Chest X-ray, PA view. Patient: 63 years old, sex M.
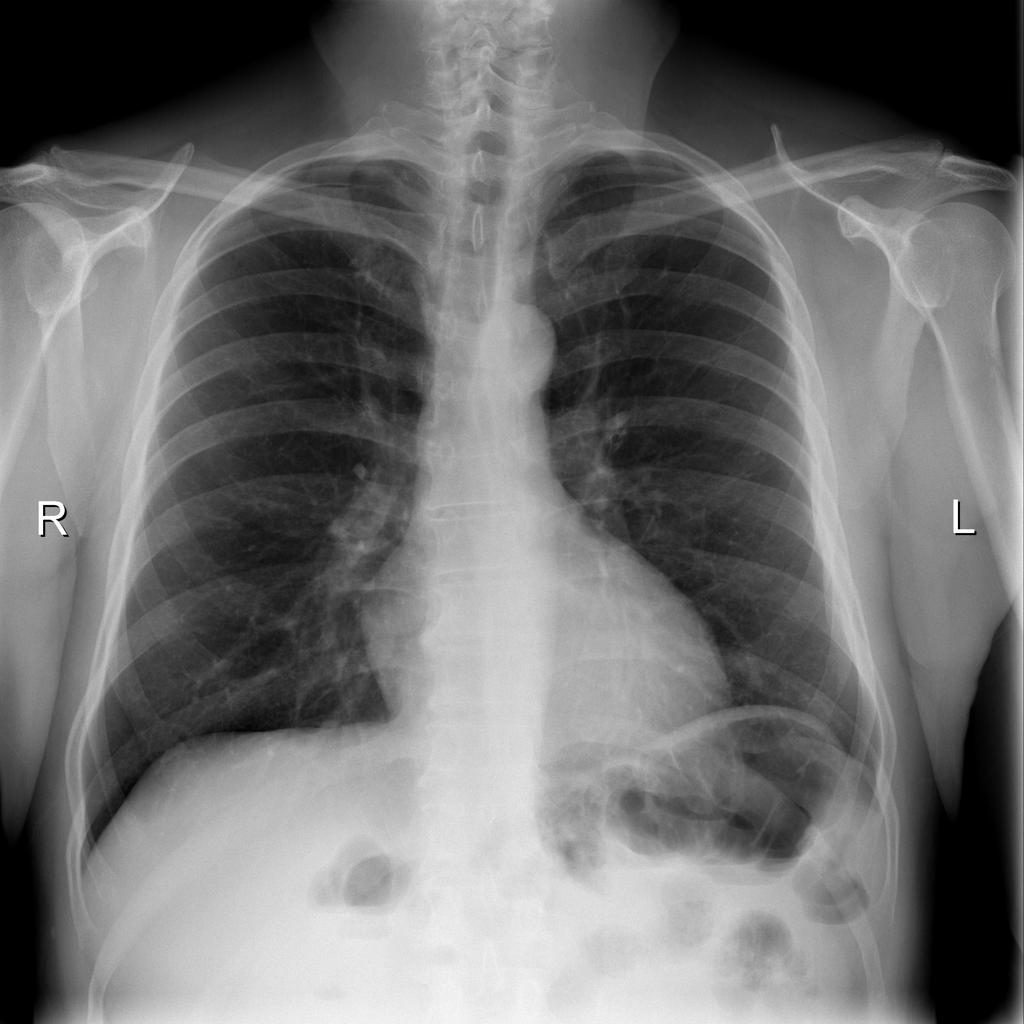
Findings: No Finding